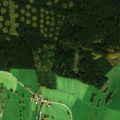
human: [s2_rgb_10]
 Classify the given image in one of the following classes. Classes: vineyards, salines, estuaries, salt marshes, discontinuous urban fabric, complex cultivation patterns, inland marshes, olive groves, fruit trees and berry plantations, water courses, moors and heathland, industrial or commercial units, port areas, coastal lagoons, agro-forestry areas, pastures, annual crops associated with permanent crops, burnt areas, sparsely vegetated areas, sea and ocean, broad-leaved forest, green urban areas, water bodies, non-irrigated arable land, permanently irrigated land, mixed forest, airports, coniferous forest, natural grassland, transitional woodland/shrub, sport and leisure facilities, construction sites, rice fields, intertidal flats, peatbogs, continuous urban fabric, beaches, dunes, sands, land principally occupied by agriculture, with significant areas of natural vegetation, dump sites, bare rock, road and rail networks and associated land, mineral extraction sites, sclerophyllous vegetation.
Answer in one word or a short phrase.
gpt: discontinuous urban fabric, pastures, mixed forest